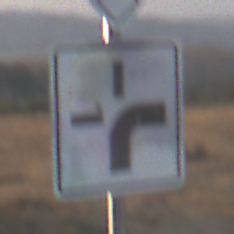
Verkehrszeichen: VerlaufVorfahrtsstrasse3
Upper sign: Vorfahrtsstrasse
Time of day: SunriseSunset
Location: Outdoor (Nature)
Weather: PartlyCloudy
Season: NotSpecified
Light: Natural